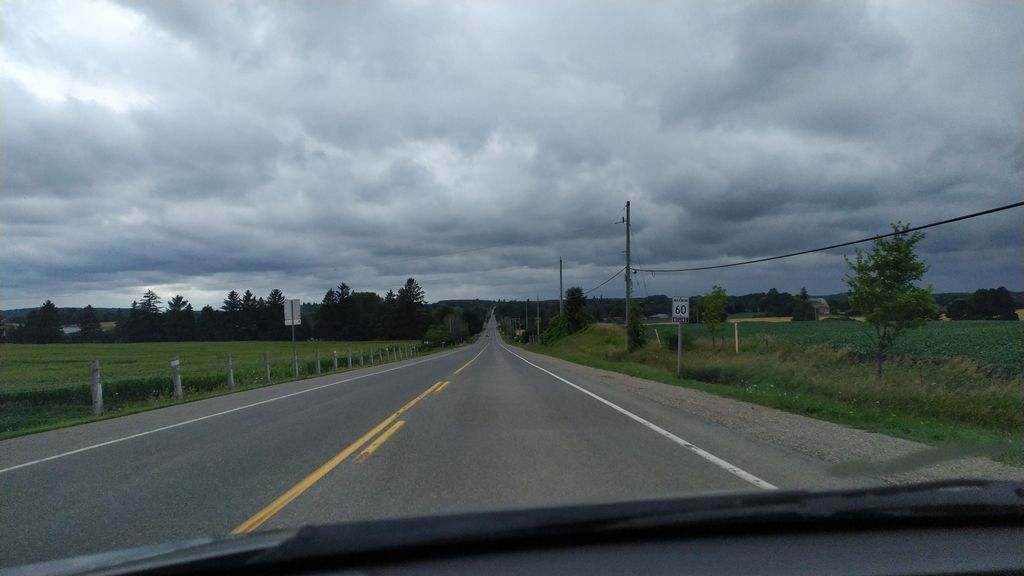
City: kitchener-waterloo